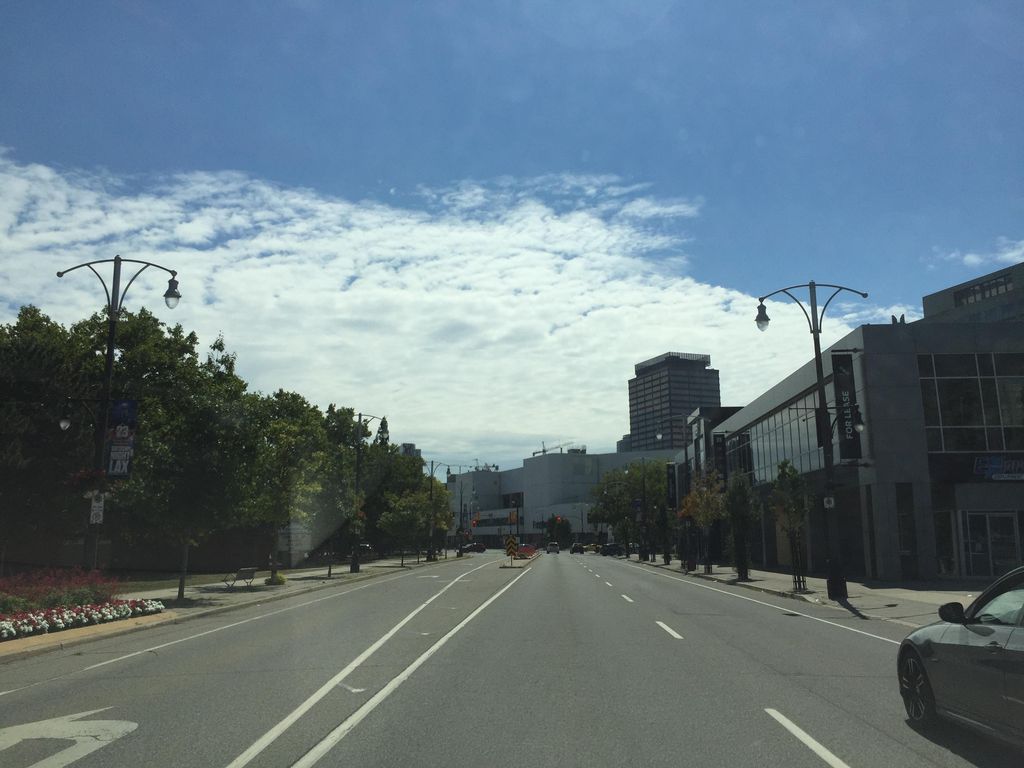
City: hamilton